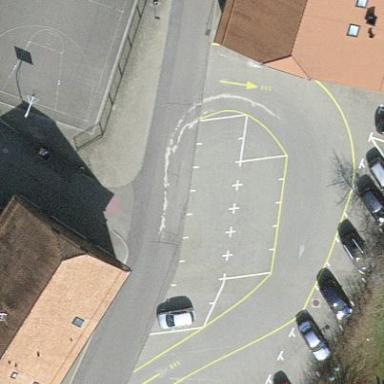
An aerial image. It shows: Parking area.